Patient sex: M
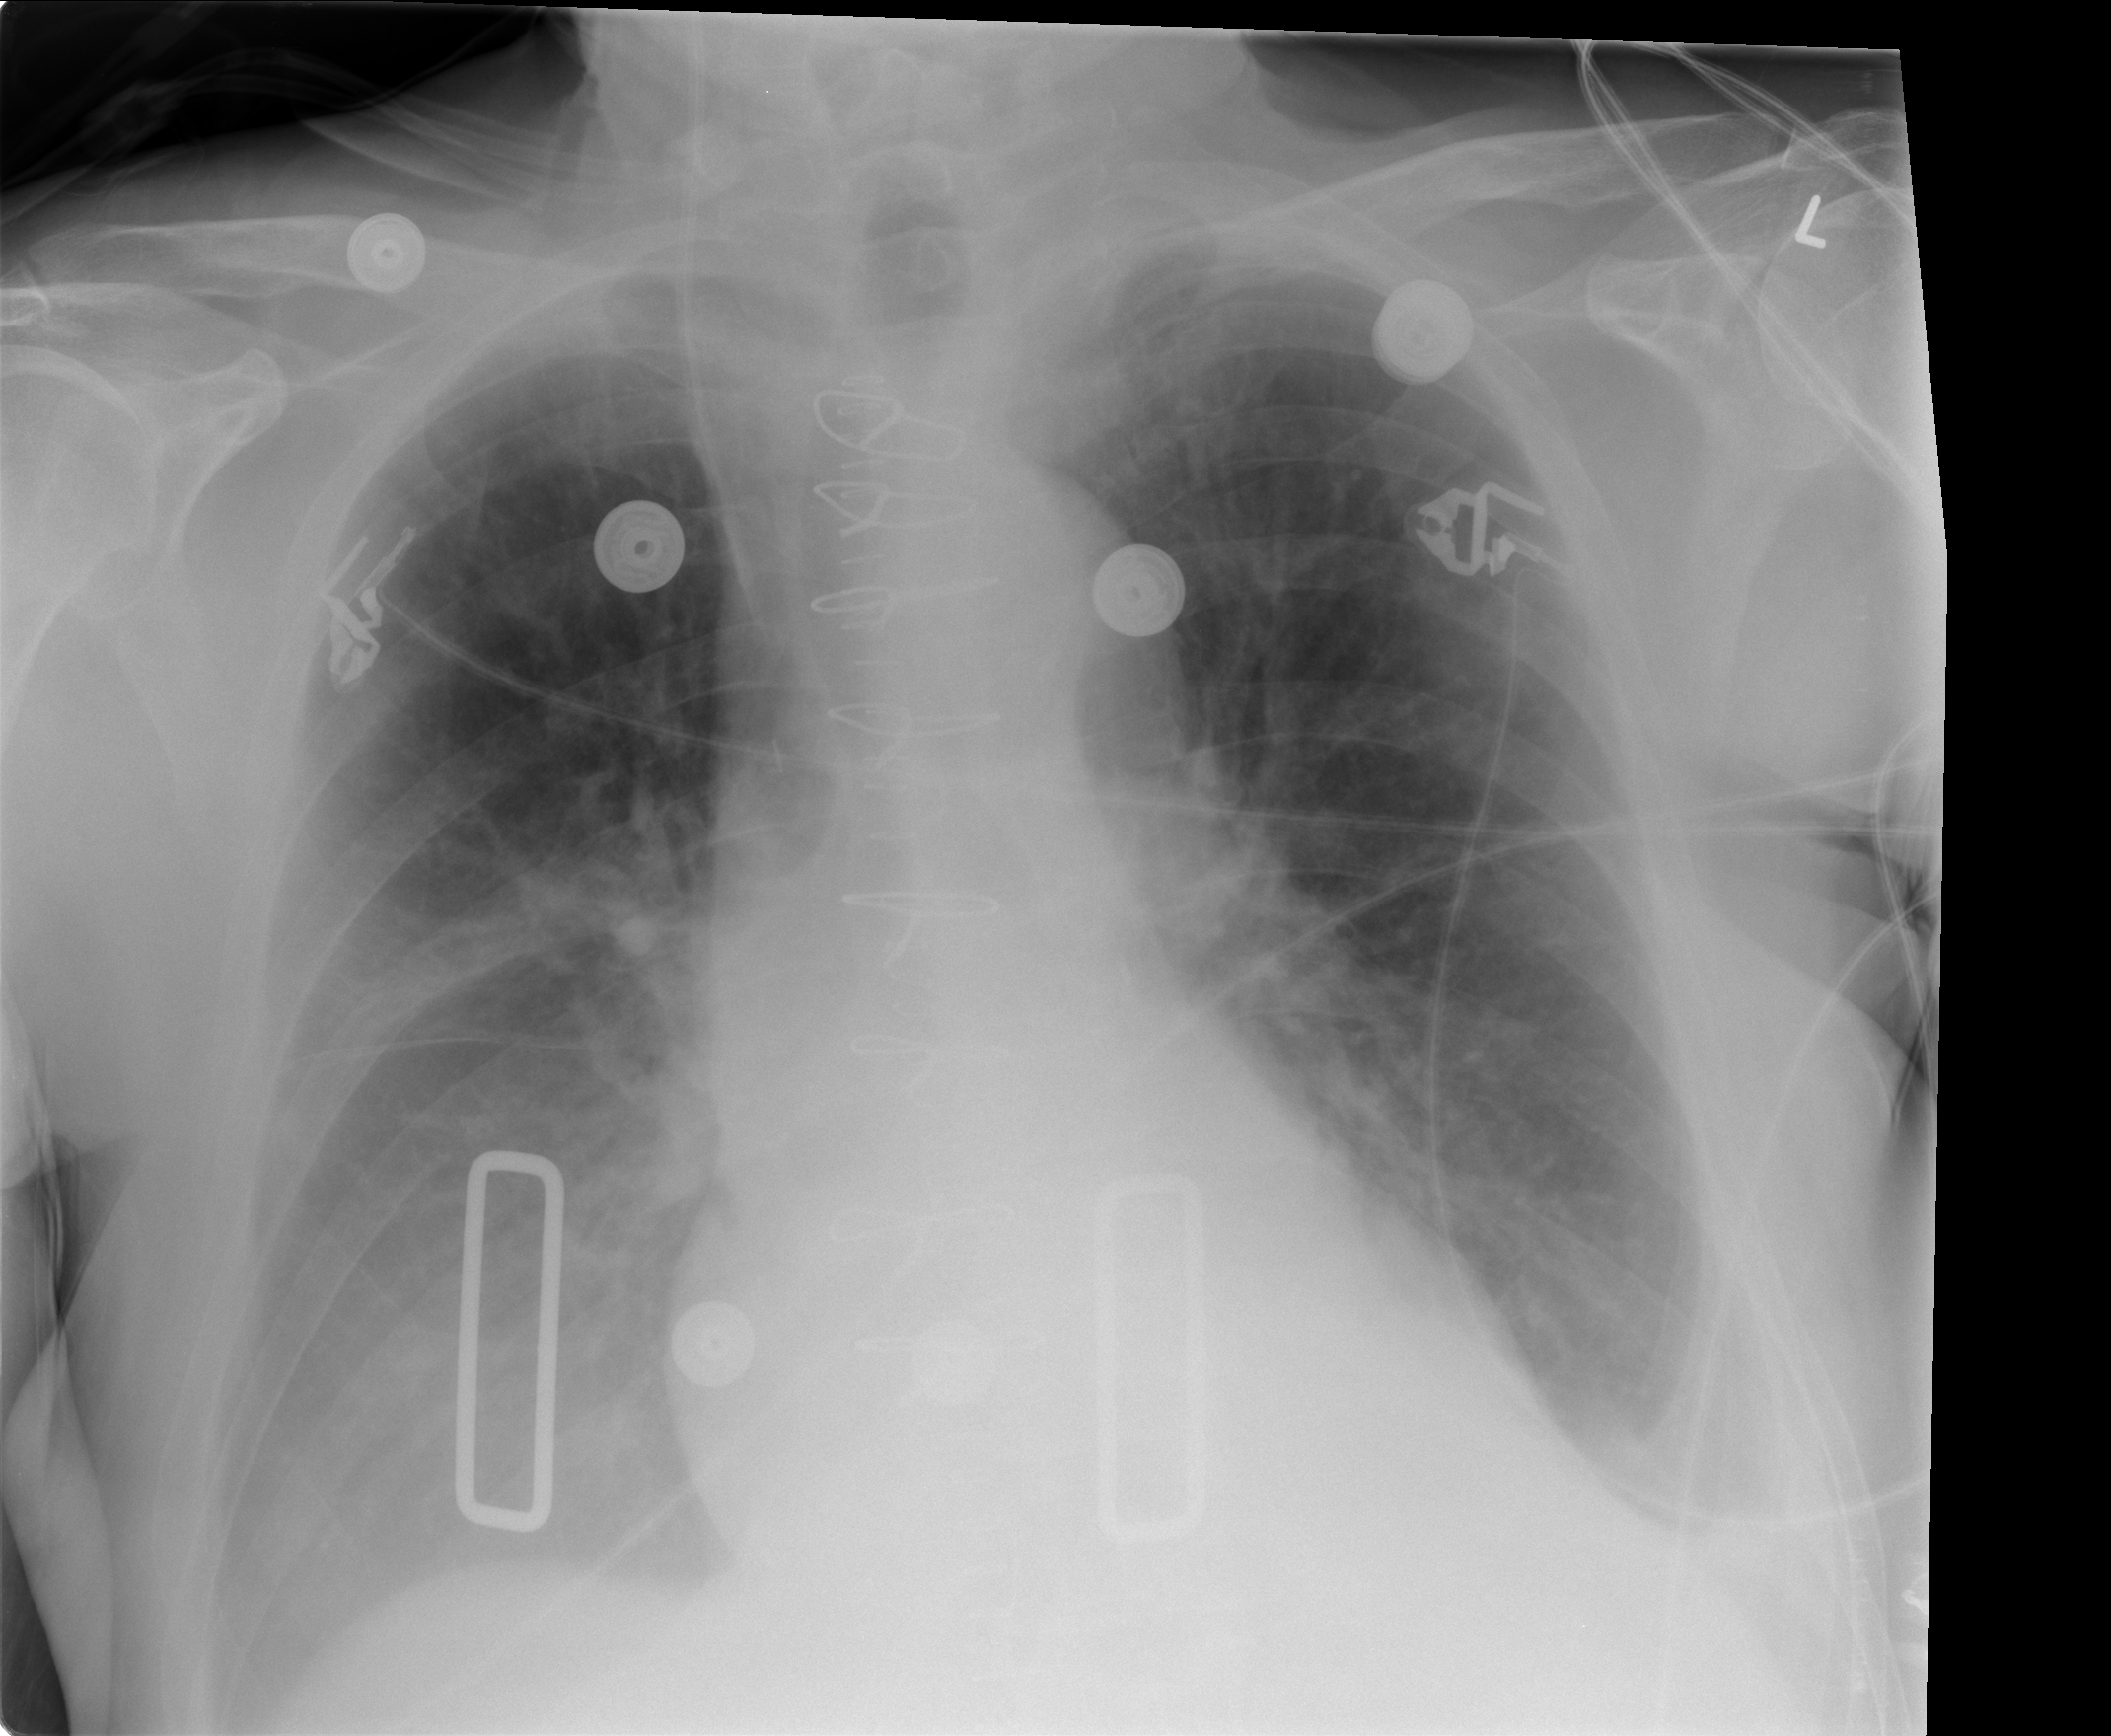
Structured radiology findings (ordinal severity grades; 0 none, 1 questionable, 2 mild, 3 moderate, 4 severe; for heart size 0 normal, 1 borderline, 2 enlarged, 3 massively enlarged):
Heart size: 1
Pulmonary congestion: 2
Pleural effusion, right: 0
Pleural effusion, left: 1
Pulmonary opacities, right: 1
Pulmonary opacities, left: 2
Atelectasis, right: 0
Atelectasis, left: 2